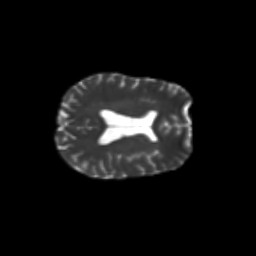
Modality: T2w
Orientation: axial
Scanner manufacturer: siemens
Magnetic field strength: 3 T
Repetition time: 9.2 s
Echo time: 0.084 s